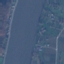
Label: River